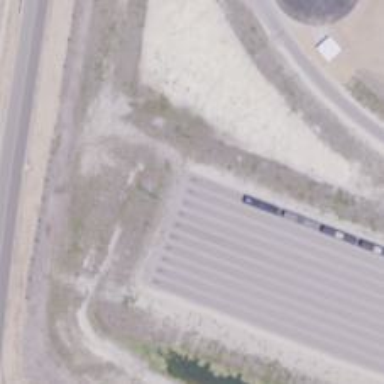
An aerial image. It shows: Rail spur service.